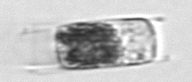
Label: Hemiaulus